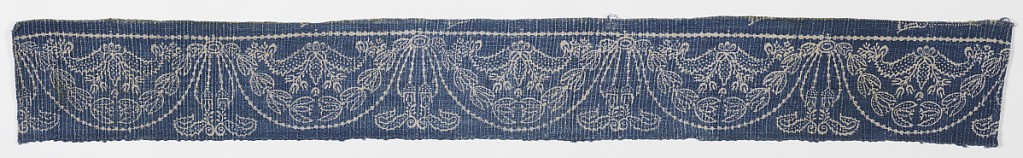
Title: Border
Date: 1750–99
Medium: linen Technique: block printed using resist, then indigo dyed on plain weave (the fabric was woven with every third weft twice the thickness of the other weft so that the fabric has a ribbed surface)
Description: Border design of swags with tassels between them. In white on blue.